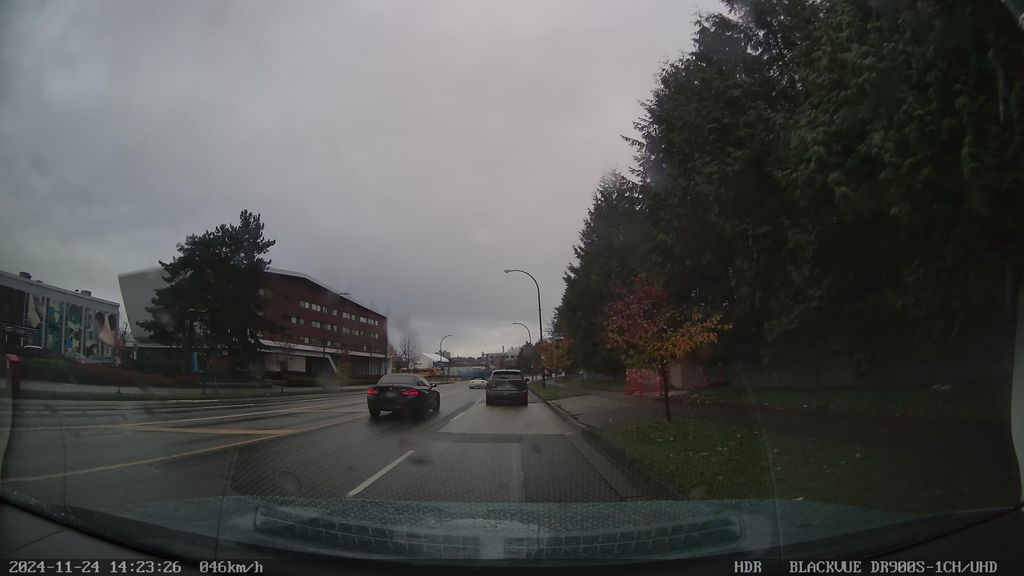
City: vancouver